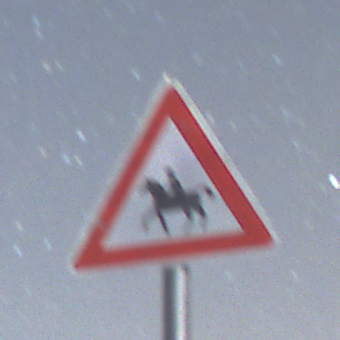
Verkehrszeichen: ReiterRechts
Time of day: Night
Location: Outdoor (Nature)
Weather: Clear
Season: NotSpecified
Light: Natural